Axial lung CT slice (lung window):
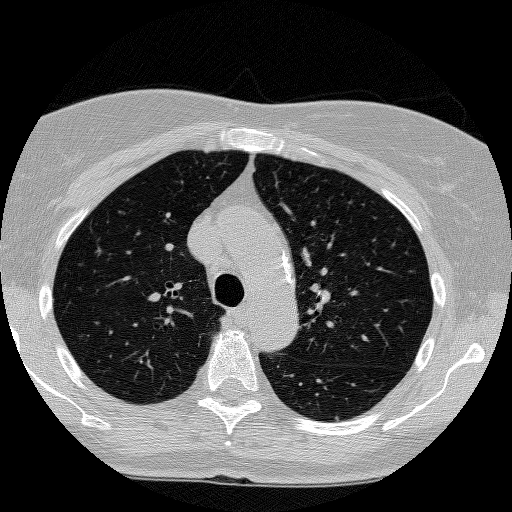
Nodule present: no